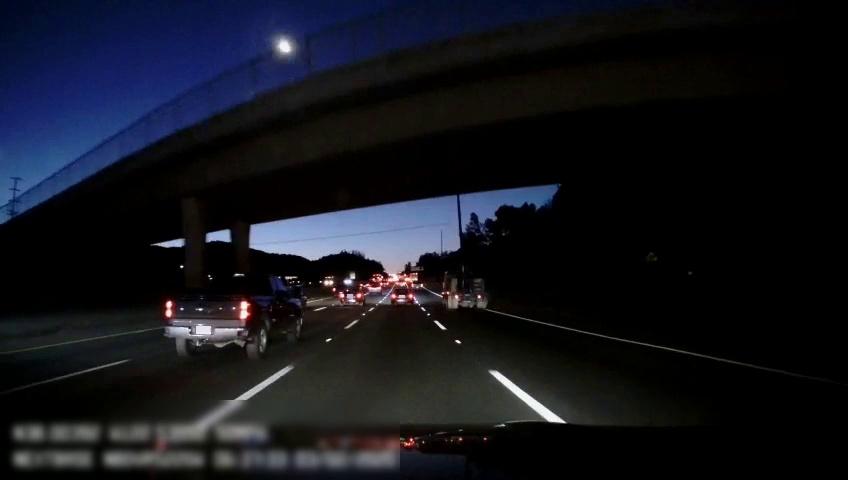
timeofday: Night
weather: Other
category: Drivable Space
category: Vehicles | Other LV
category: Vehicles | Truck
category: Vehicles | Car
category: Vehicles | Car
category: Vehicles | Car
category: Lanes | Alternate Lane
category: Lanes | Current Lane
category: Lanes | Current Lane
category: Lanes | Alternate Lane
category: Lanes | Alternate Lane